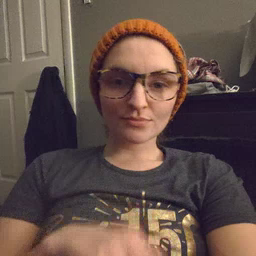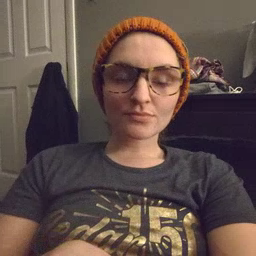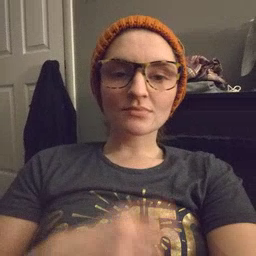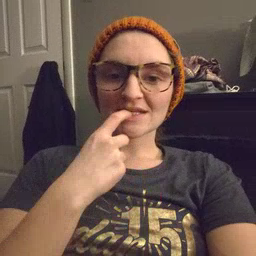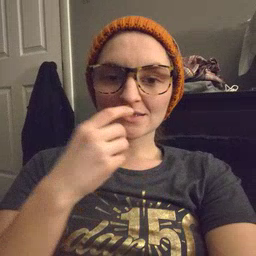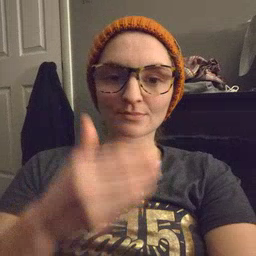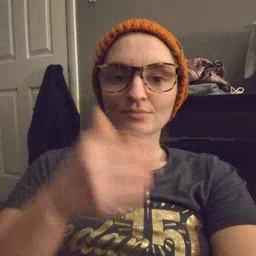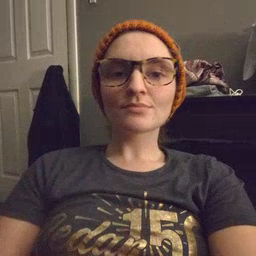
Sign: glasswindow